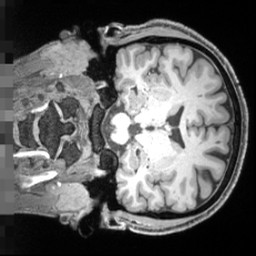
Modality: T1w
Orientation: coronal
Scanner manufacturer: siemens
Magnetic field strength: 3 T
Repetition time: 2.55 s